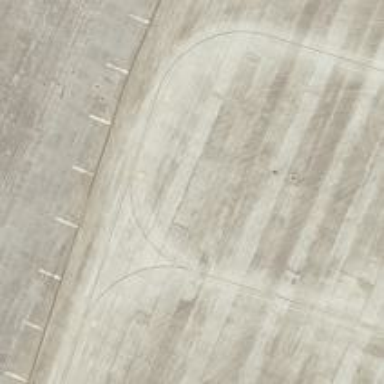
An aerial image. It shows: View of taxiway at the airport.